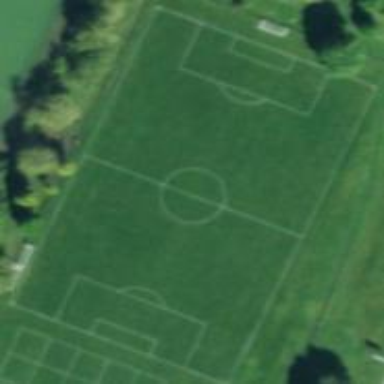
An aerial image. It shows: Grass pitch designated for soccer.